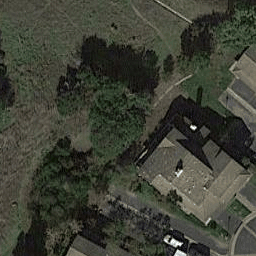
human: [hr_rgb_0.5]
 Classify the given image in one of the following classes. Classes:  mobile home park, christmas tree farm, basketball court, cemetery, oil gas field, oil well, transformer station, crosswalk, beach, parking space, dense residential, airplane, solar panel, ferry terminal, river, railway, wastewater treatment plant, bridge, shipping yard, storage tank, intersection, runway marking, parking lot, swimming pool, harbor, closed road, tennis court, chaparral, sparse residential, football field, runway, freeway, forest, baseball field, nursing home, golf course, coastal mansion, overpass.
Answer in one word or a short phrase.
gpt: sparse residential